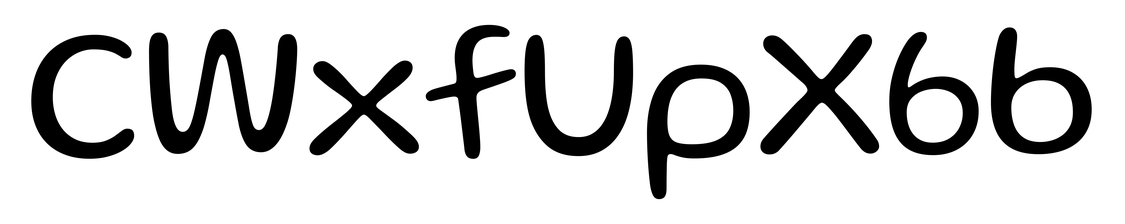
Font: Gluten_Light